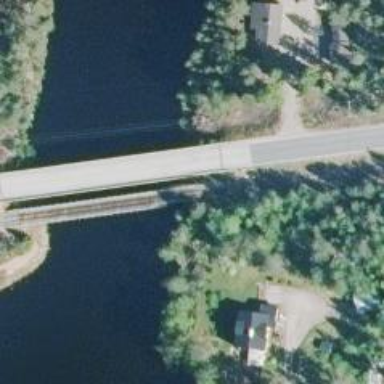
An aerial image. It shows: Railway bridge with Class rail tracks.